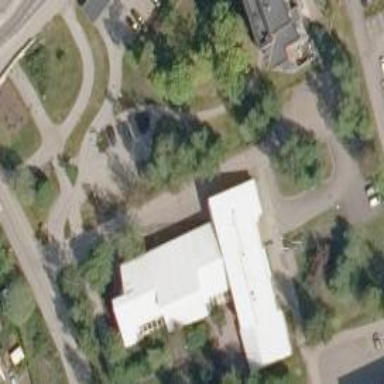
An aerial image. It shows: Public building.